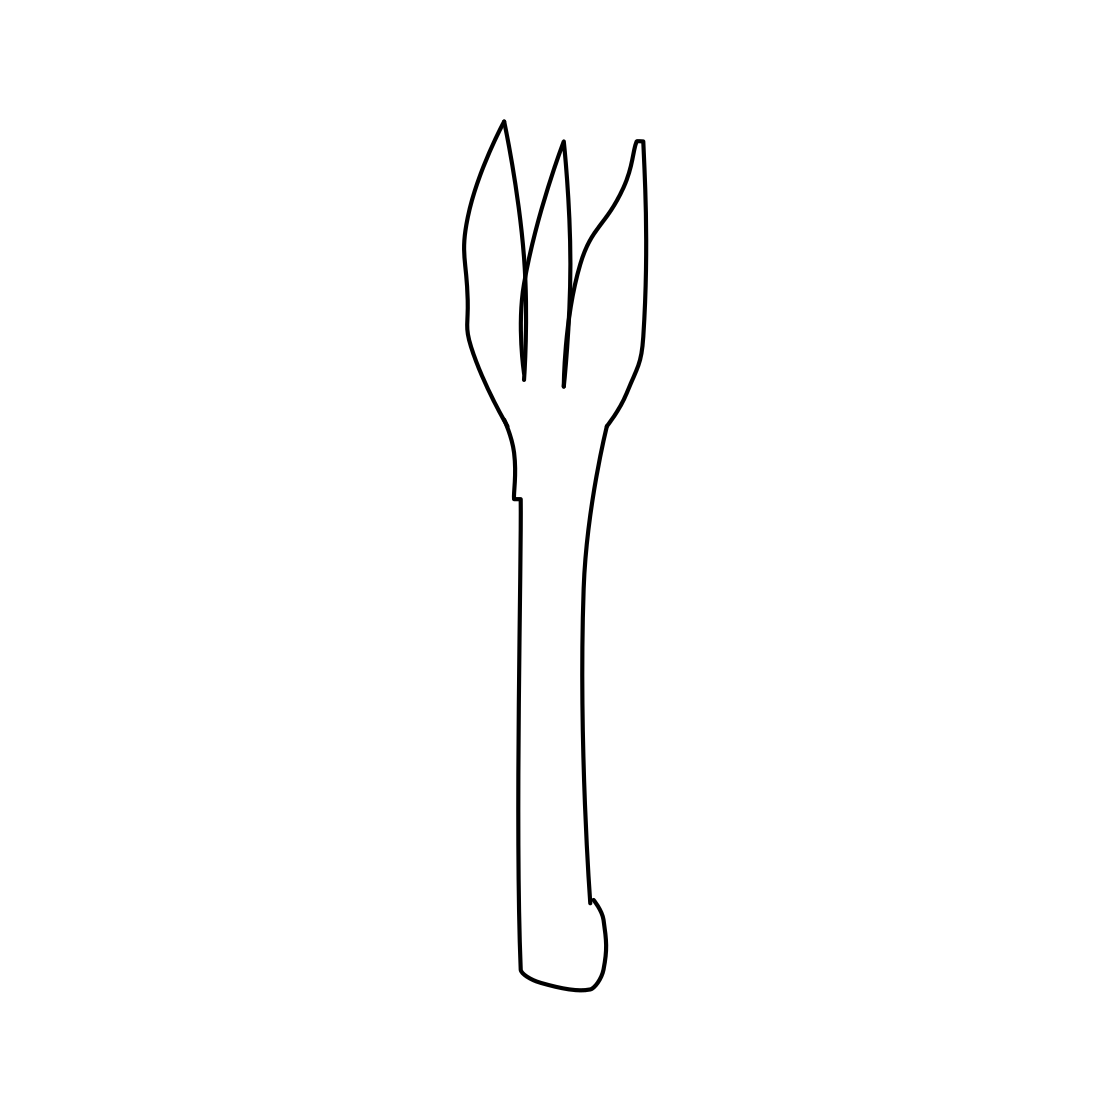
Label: fork